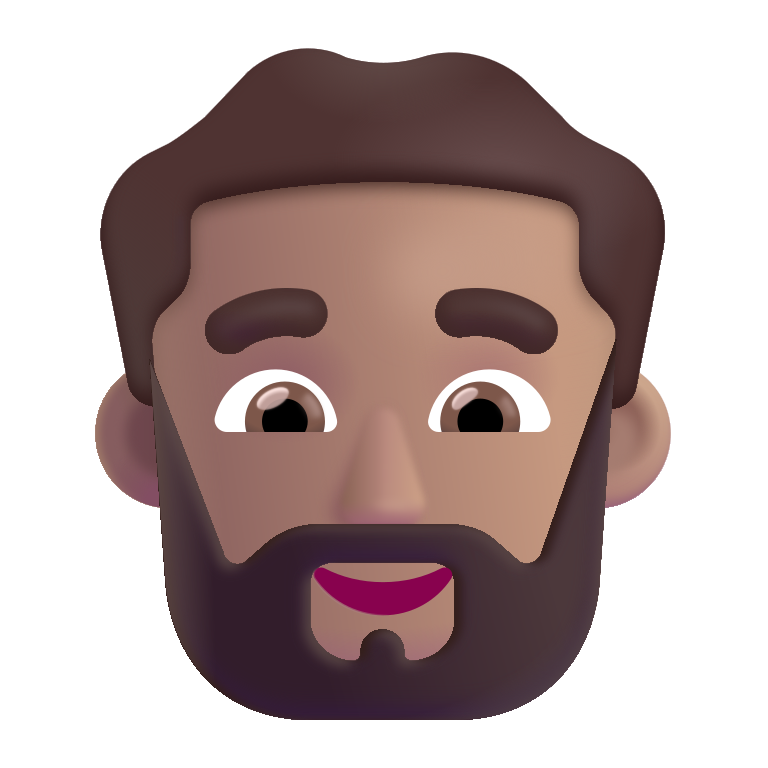
man beard color